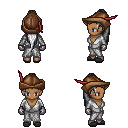
a pixel art fantasy rpg character, female body template, human, dark skin, white robe, teal pants, white extra-long topknot hairstyle, leather cap, metal gloves, gray slippers, four views (front, back, left, right), 2x2 character sprite sheet, small pixel art, hard edges, no anti-aliasing